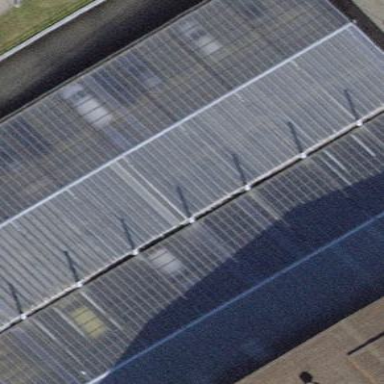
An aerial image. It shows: Close-up view of roof of building.